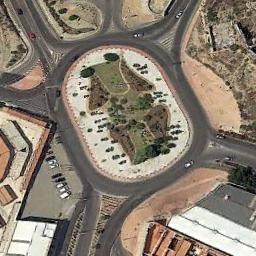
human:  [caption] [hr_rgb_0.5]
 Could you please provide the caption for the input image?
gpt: The roundabout connects some roads and some buildings are next to the roundabout .

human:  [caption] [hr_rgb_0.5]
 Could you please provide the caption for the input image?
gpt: There are many cars beside the roundabout .

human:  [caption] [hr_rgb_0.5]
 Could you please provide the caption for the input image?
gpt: There are several vehicles driving on the road at the roundabout, There are some buildings and some trees and some lawns around the roundabout, And many cars are parked in the open space beside the roundabout .

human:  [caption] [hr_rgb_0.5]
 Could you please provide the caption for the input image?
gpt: The roundabout is on the bare land next to buildings .

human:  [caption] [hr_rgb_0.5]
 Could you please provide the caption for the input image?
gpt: There are some buildings beside the roundabout .